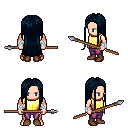
a pixel art fantasy rpg character, male body template, human, light skin, gold chest armor, magenta pants, raven extra-long hairstyle, white cloth bandages, brown shoes, spear, four views (front, back, left, right), 2x2 character sprite sheet, small pixel art, hard edges, no anti-aliasing